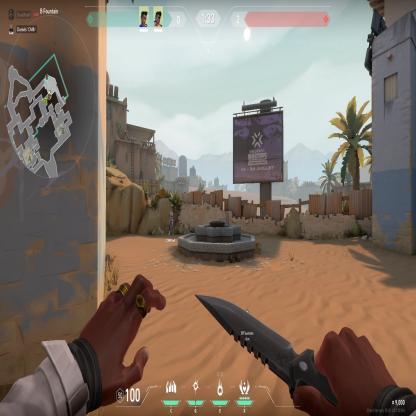
Label: teammate